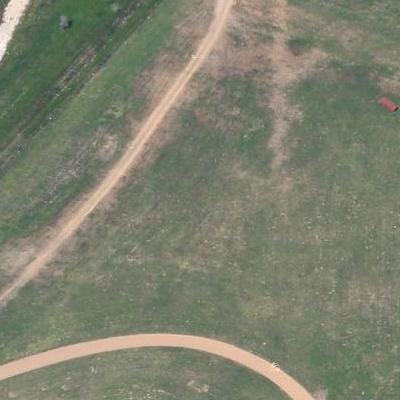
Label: aGrass